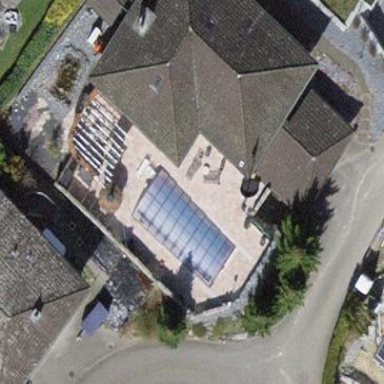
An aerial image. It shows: Swimming pool located in leisure land.